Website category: university
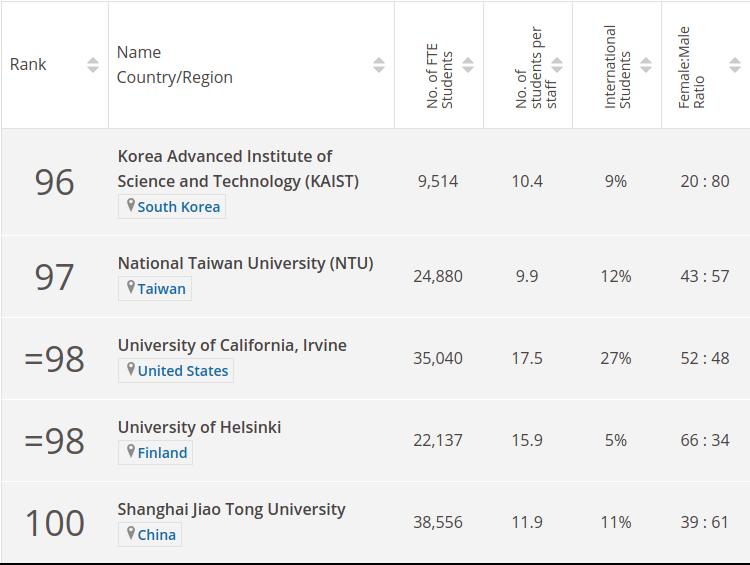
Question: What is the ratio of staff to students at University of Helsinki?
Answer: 15.9

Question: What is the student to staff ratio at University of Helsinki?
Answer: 15.9

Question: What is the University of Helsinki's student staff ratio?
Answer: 15.9

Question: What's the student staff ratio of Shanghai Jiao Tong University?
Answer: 11.9

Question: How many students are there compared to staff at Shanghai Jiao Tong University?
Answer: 11.9

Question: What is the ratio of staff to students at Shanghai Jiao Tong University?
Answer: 11.9

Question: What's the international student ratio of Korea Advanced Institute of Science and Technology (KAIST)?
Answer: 9%

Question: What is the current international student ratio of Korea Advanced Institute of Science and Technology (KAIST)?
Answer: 9%

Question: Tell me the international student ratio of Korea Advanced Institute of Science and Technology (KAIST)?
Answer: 9%

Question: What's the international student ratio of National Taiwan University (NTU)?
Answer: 12%

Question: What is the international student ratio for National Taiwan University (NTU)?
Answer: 12%

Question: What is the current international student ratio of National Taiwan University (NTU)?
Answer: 12%

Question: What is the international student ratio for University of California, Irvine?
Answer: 27%

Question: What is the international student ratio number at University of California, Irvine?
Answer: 27%

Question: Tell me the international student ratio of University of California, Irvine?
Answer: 27%

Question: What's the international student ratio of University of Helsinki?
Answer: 5%

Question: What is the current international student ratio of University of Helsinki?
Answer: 5%

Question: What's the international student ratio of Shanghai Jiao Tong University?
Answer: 11%

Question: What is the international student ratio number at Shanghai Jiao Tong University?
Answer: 11%

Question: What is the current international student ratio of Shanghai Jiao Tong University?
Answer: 11%

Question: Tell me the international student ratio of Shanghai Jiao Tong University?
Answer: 11%

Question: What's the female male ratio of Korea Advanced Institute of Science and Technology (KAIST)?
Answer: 20 : 80

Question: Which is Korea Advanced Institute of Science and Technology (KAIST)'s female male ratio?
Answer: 20 : 80

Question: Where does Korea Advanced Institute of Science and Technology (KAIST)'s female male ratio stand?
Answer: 20 : 80

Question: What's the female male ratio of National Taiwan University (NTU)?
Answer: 43 : 57

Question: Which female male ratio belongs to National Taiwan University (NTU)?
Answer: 43 : 57

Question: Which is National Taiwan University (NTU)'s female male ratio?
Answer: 43 : 57

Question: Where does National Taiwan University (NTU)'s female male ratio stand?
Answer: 43 : 57

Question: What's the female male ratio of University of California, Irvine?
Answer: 52 : 48

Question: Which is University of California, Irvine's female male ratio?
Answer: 52 : 48

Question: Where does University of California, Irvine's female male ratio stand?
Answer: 52 : 48

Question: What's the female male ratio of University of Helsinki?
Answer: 66 : 34

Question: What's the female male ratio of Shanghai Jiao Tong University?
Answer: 39 : 61

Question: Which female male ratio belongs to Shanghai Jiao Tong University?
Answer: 39 : 61

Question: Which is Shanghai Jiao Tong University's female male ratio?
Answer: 39 : 61

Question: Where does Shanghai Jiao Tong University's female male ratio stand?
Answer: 39 : 61

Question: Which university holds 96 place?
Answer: Korea Advanced Institute of Science and Technology (KAIST)

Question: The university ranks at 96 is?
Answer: Korea Advanced Institute of Science and Technology (KAIST)

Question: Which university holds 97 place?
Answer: National Taiwan University (NTU)

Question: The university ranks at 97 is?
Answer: National Taiwan University (NTU)

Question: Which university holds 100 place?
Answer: Shanghai Jiao Tong University

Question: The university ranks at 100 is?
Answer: Shanghai Jiao Tong University

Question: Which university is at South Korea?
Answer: Korea Advanced Institute of Science and Technology (KAIST)

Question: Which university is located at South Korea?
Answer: Korea Advanced Institute of Science and Technology (KAIST)

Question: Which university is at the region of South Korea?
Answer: Korea Advanced Institute of Science and Technology (KAIST)

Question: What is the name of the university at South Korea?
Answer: Korea Advanced Institute of Science and Technology (KAIST)

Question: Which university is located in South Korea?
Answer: Korea Advanced Institute of Science and Technology (KAIST)

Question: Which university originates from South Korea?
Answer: Korea Advanced Institute of Science and Technology (KAIST)

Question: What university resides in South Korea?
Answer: Korea Advanced Institute of Science and Technology (KAIST)

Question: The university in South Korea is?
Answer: Korea Advanced Institute of Science and Technology (KAIST)

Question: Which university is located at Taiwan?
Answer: National Taiwan University (NTU)

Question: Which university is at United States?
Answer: University of California, Irvine

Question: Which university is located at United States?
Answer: University of California, Irvine

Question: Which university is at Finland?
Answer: University of Helsinki

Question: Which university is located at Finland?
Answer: University of Helsinki

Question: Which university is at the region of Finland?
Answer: University of Helsinki

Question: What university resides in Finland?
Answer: University of Helsinki

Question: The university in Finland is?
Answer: University of Helsinki

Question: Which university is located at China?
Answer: Shanghai Jiao Tong University

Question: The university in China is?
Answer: Shanghai Jiao Tong University

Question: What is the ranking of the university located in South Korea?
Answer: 96

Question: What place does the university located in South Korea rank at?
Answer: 96

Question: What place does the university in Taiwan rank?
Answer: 97

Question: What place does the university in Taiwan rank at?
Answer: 97